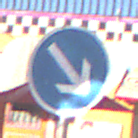
Verkehrszeichen: VorgeschriebeneVorbeifahrtRechts
Umgebung: Outdoor, Special
Tageszeit: MorningAfternoon
Wetter: PartlyCloudy
Licht: Natural
Jahreszeit: NotSpecified
Kontrast: HighContrast